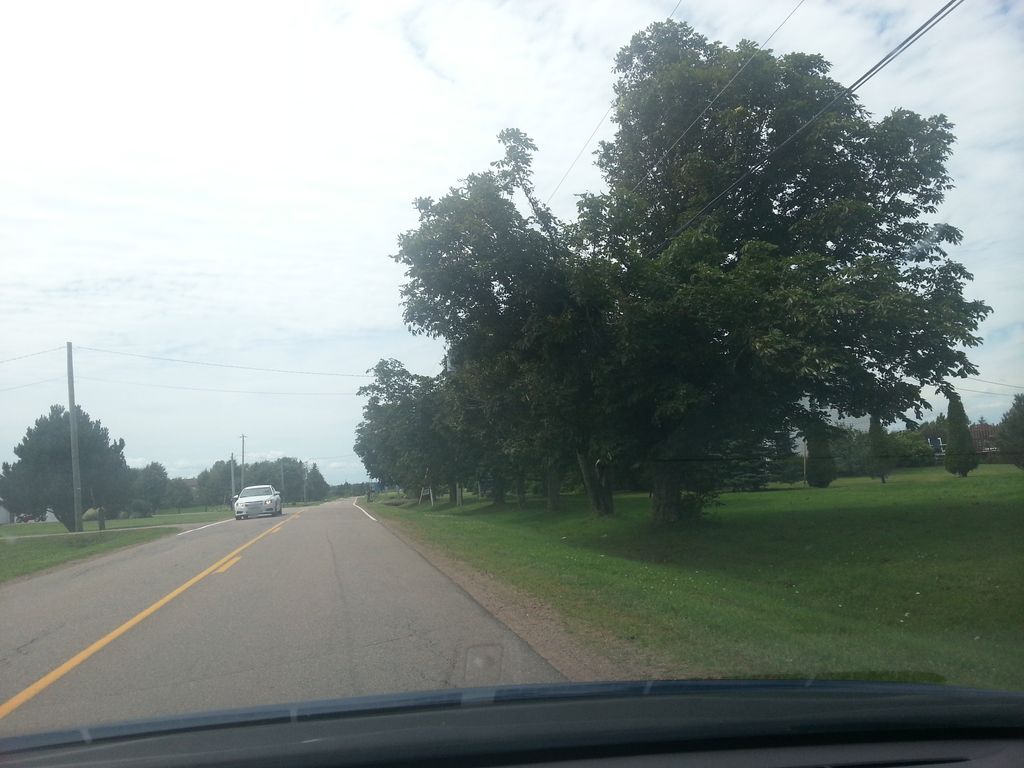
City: charlottetown